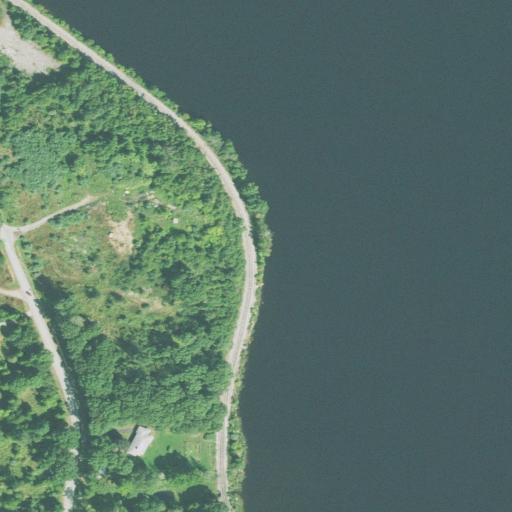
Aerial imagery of cape in Connecticut named Easter Point containing open water, deciduous forest, low intensity development, open development, mixed forest, herbaceous wetlands, woody wetlands, medium intensity development, shrub, and grassland